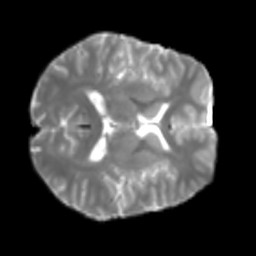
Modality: T2w
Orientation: axial
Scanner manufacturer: siemens
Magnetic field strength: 3 T
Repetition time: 4 s
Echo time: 0.0594 s